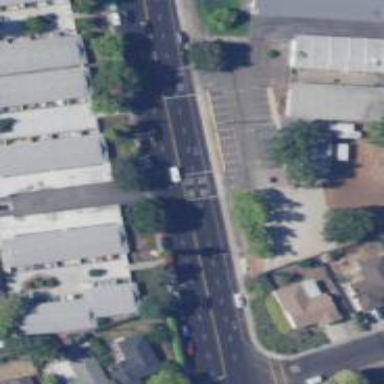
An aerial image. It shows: Secondary road with asphalt surface surrounded by residential buildings.